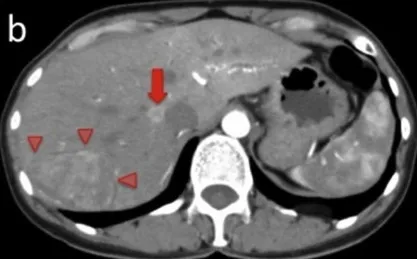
Plain and enhanced CT findings. A slightly high density area in the artery phase,. A high density area in the artery phase.
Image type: radiology (ct)